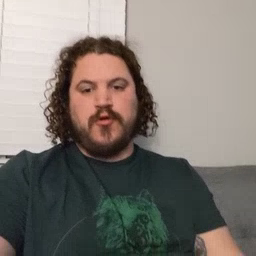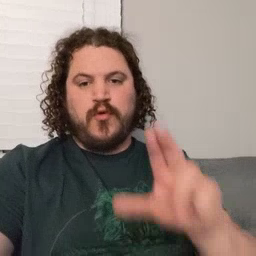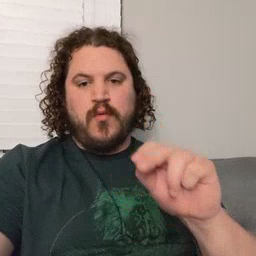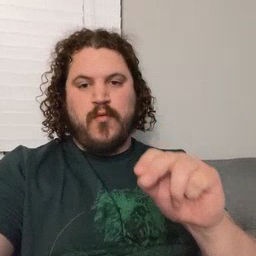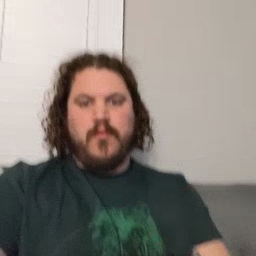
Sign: no